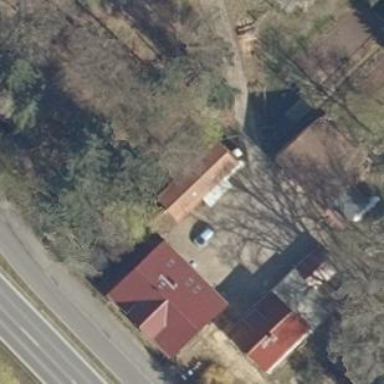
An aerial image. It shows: Farm auxiliary building with gabled roof.